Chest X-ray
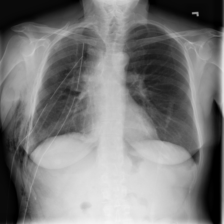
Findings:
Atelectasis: negative
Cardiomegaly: negative
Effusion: negative
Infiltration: negative
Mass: negative
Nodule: negative
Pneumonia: negative
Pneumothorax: negative
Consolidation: negative
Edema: negative
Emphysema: positive
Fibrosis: negative
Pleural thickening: negative
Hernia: negative